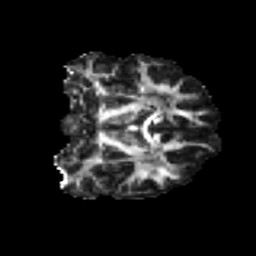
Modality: FA
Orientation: coronal
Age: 23
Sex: female
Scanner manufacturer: ge
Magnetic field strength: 3 T
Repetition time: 7.8 s
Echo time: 0.0606 s